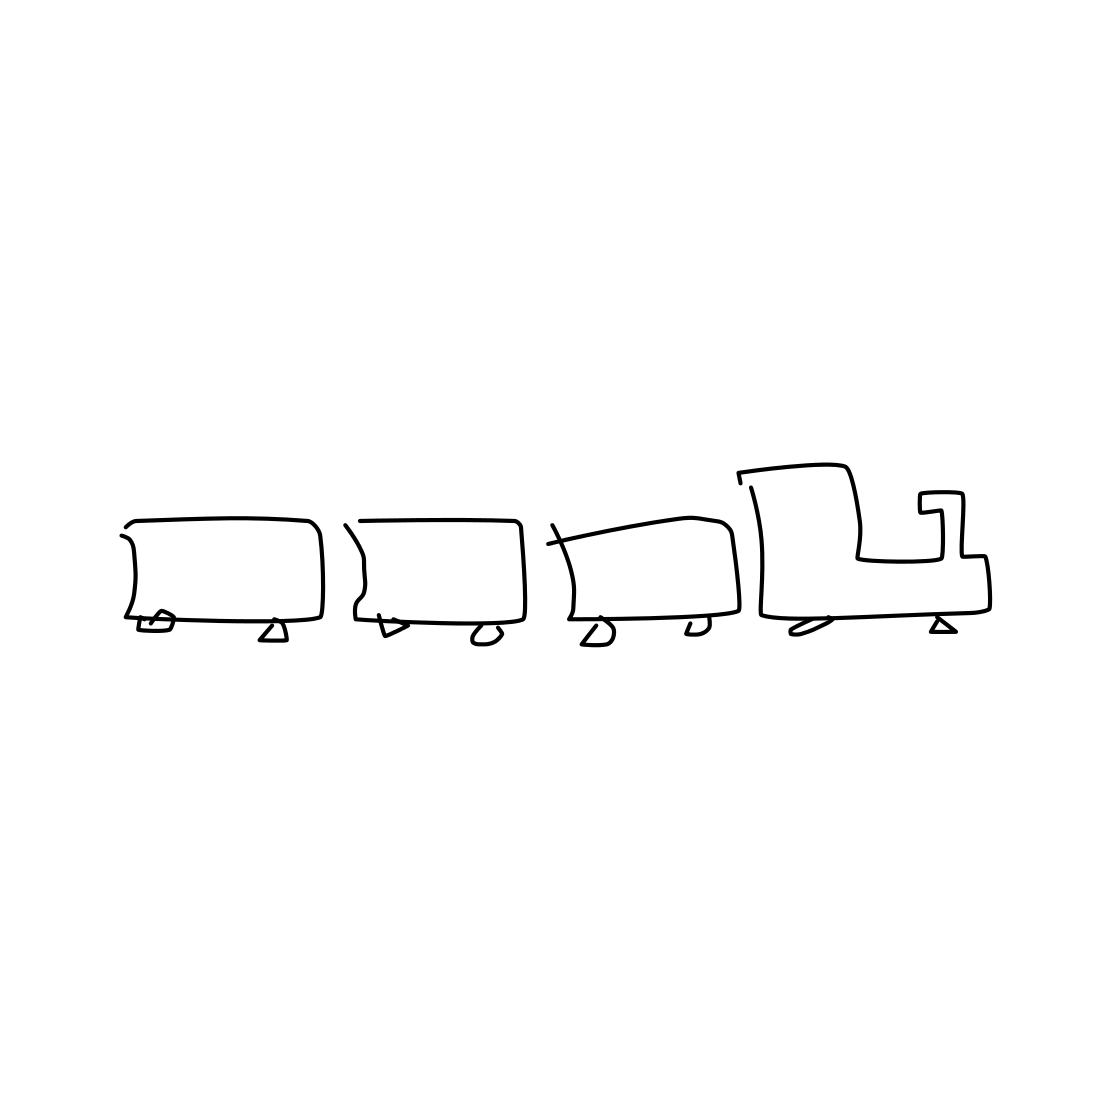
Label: train